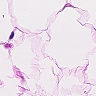
Metastatic tissue present: no